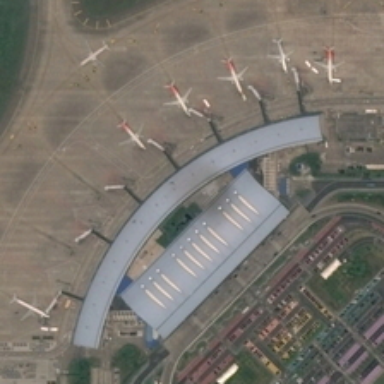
Several plants are parked near a terminal in an airport near a parking lot .